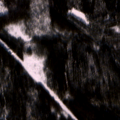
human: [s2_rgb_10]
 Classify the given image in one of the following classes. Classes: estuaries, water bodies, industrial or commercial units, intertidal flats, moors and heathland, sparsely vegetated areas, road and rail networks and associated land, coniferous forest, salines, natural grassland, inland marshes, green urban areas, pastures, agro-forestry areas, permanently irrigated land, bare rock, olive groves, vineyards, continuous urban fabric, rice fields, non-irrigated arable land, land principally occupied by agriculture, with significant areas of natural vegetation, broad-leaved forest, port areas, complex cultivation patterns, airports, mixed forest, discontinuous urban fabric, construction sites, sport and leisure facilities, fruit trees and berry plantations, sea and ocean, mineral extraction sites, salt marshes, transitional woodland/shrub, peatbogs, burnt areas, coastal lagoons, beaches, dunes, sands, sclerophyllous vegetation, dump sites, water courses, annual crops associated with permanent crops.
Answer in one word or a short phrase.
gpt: coniferous forest, mixed forest, transitional woodland/shrub